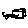
Label: square